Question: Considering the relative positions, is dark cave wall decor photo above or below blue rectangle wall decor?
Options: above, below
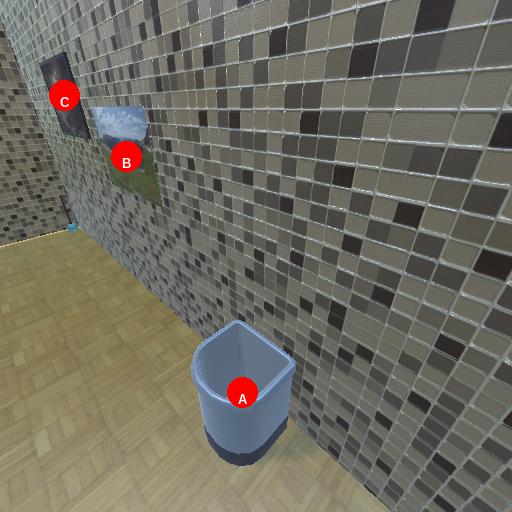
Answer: above